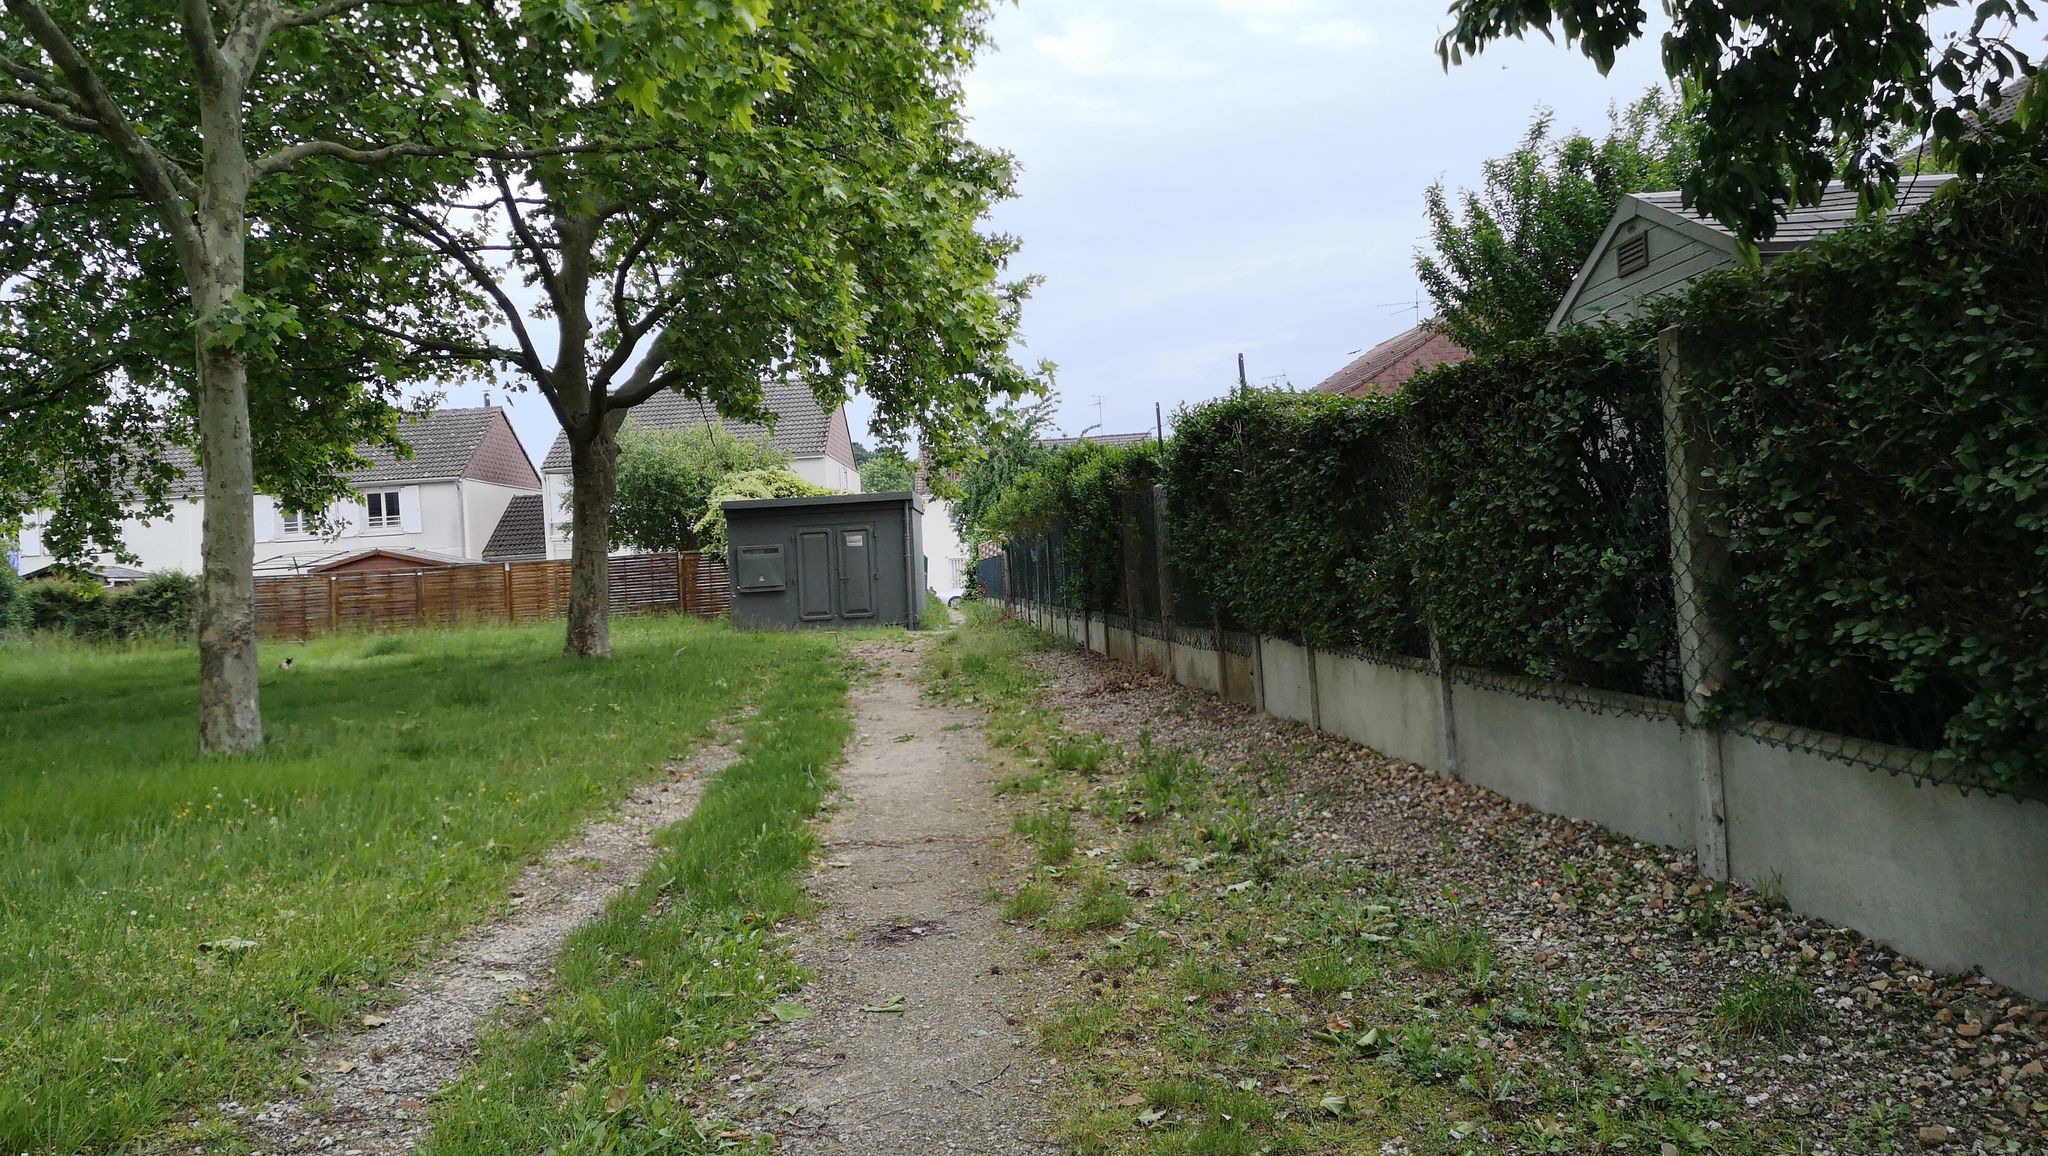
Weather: clear
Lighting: day
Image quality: good
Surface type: walking surface
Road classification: unclassified, path
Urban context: urban centre
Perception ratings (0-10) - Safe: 4.3, Lively: 3.99, Beautiful: 8.6, Boring: 6.76, Depressing: 3.41, Wealthy: 3.82